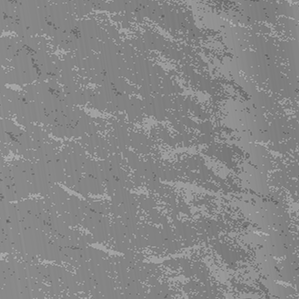
Label: frost